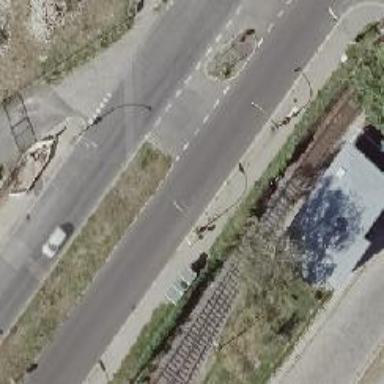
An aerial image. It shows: Railway switch.